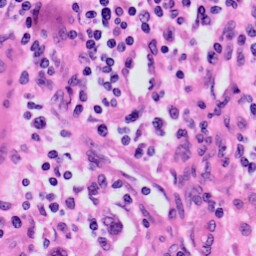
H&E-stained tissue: Skin